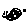
Label: smiley face